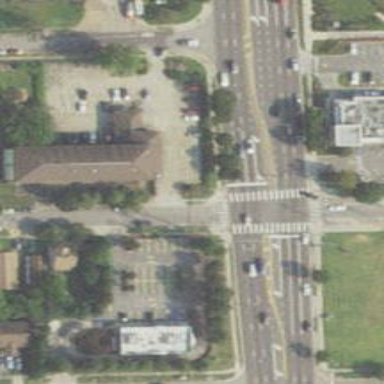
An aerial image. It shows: Zebra crossing on footway.